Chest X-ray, PA view. Patient: 58 years old, sex M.
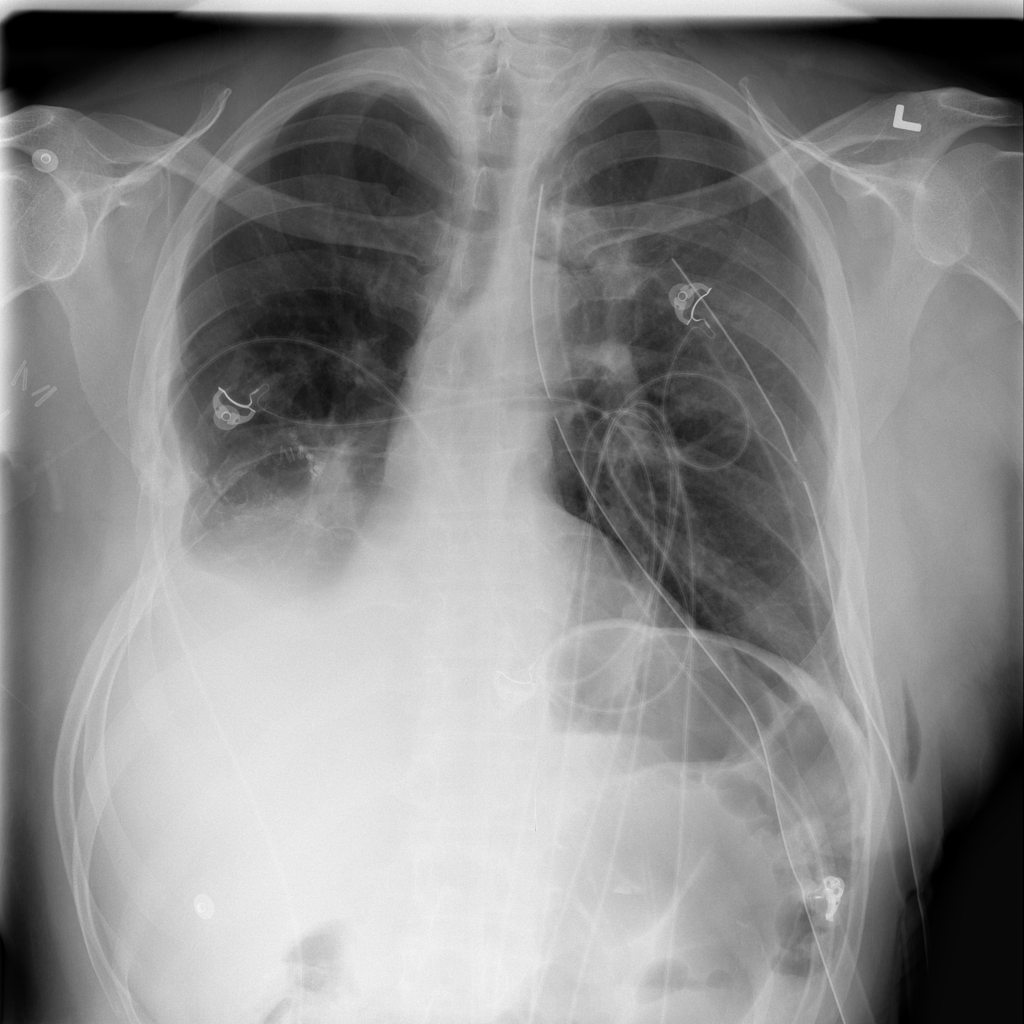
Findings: Effusion